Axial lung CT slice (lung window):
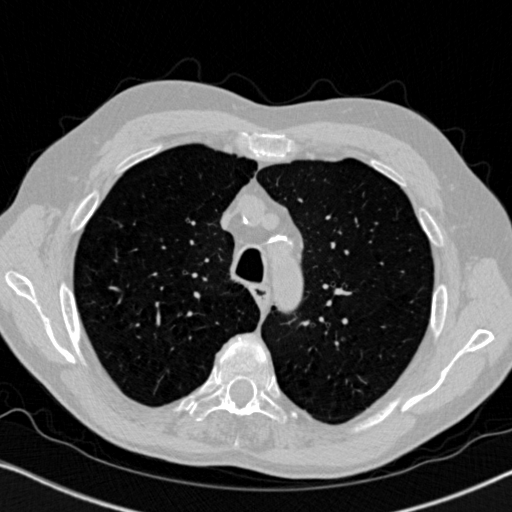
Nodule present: no